Question: As a beginner user of Bootstrap's grid system, I need to keep two divs side-by-side using a 'float:left' regardless of device. This is so that a jQuery animation moves a parent 'div' right and left to bring either div into view. How to structure the HTML of the green boxes to achieve this effect? Or it purely a css media query matter?

Disregard the blue box.
This is what I have so far:
'''
<div class="container">
<div class="col-xs-12 col-md-7 view">
<div id="panelviewer">
<div class="row">
<div class="col-xs-12 col-md-6 panel1">one</div>
<div class="col-xs-12 col-md-6 panel2">two</div>
</div>
</div>
</div>
</div>
'''
<URL>
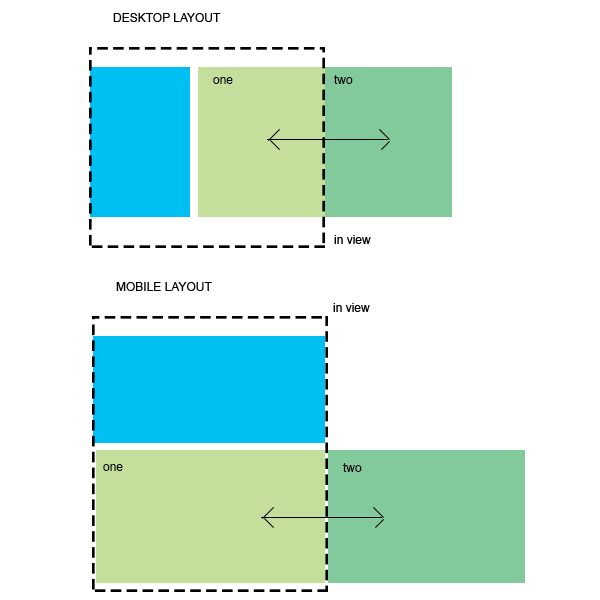
Answer: There are other ways to keep the 'div's side by side and achieve what you need:
'''
#panelviewer .row {white-space:nowrap;}
.panel1 {display:inline-block;float:none;background:#aaa;}
.panel2 {display:inline-block;float:none;background:#eee;}
'''
<URL>